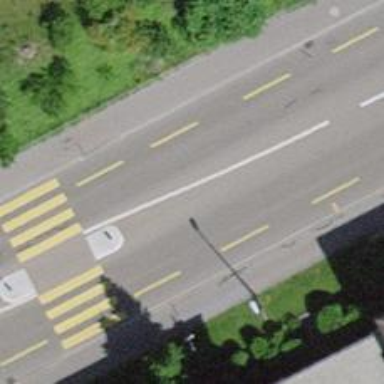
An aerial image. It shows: Public transport stop position.